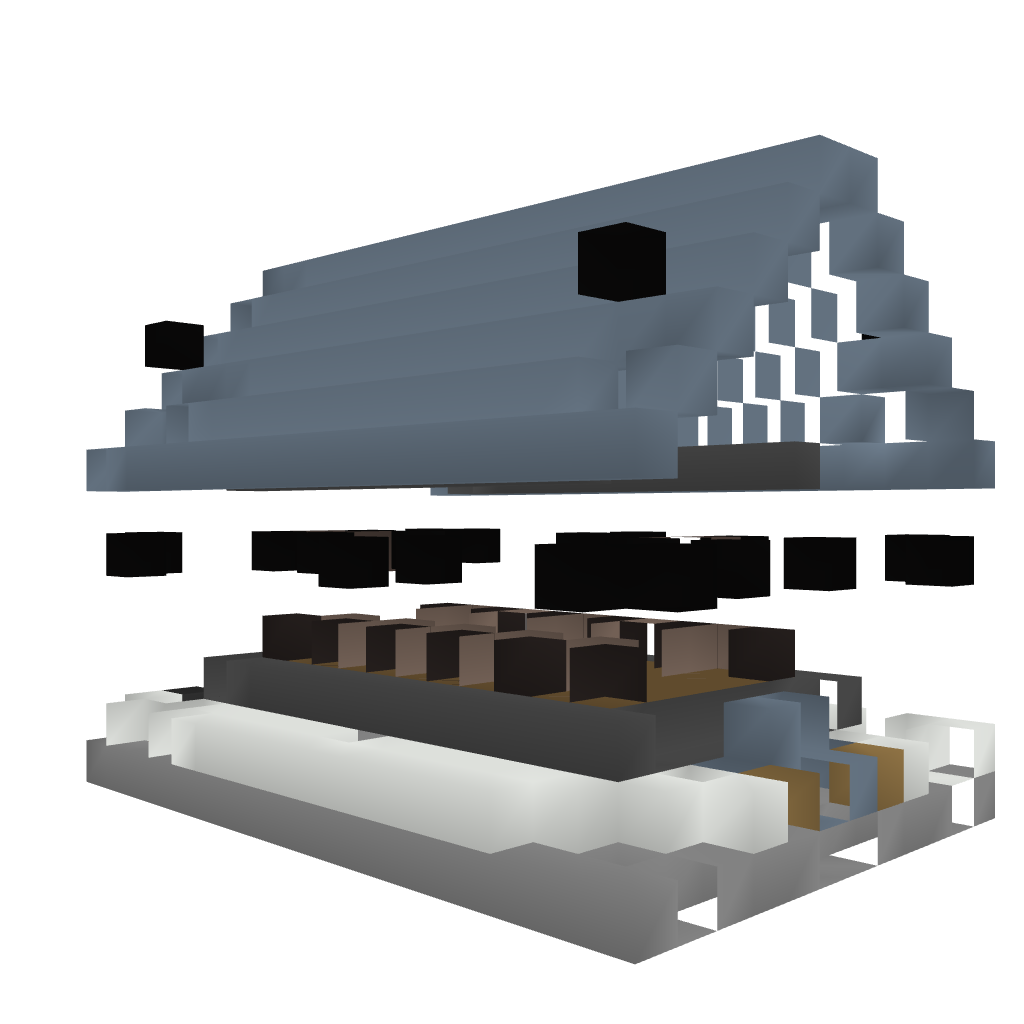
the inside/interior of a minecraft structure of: Wooden Barracks